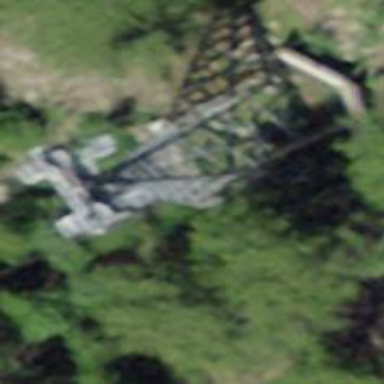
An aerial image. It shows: Pylon used for aerialway.